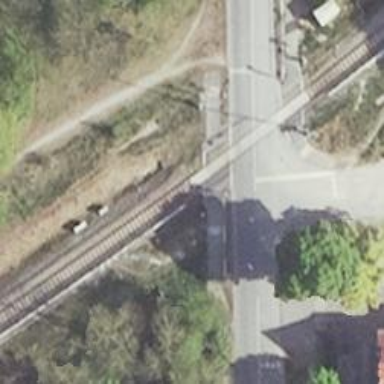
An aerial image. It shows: Level railway crossing with lights and barriers. The crossing also has saltire markings.